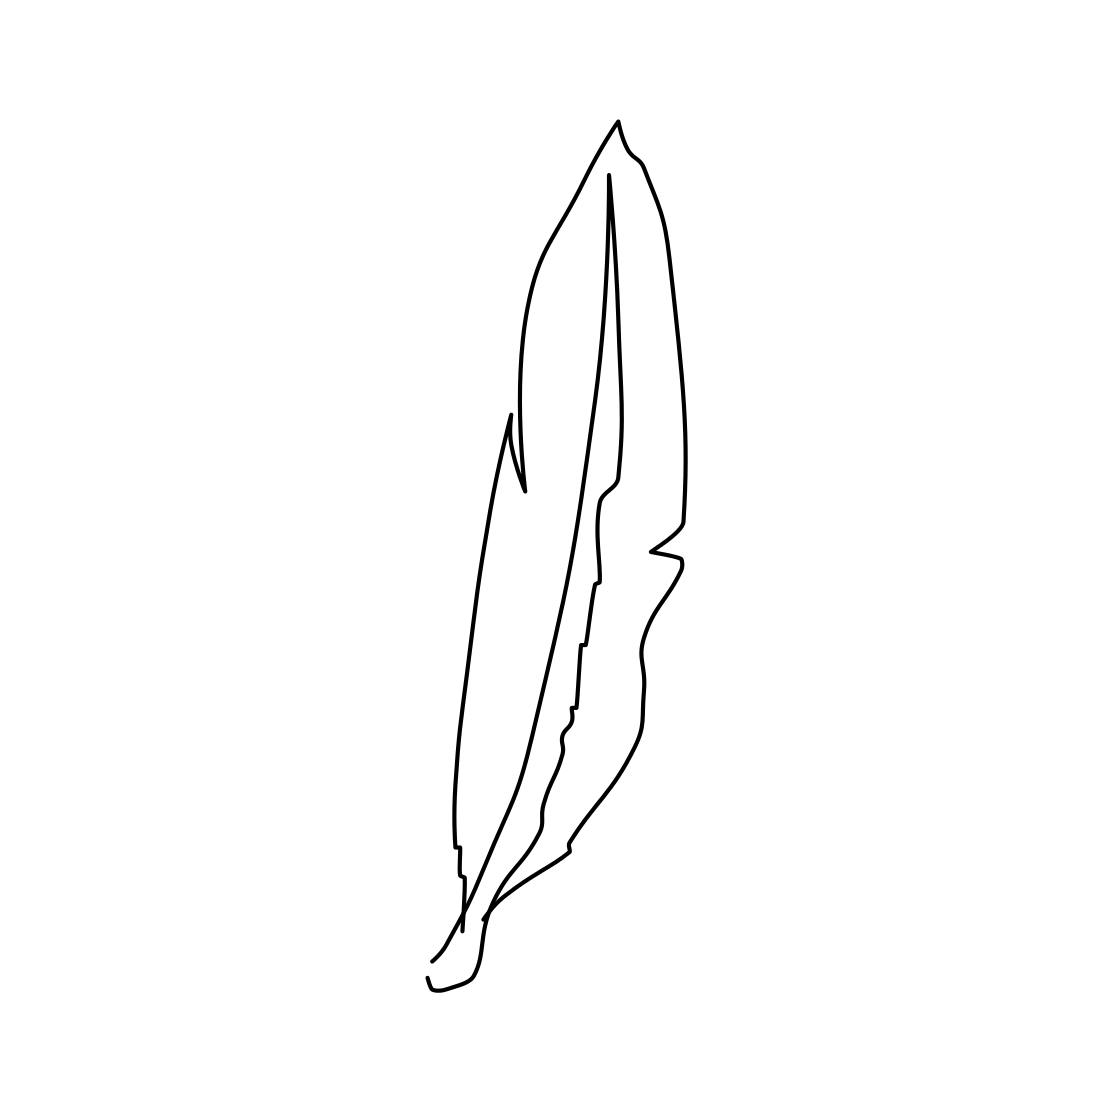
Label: feather